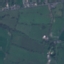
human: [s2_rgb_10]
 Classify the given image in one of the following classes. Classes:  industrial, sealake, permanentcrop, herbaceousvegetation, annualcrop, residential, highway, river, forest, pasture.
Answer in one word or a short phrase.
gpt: Pasture